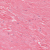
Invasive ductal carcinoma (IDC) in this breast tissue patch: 0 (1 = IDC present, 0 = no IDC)